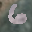
Label: 6